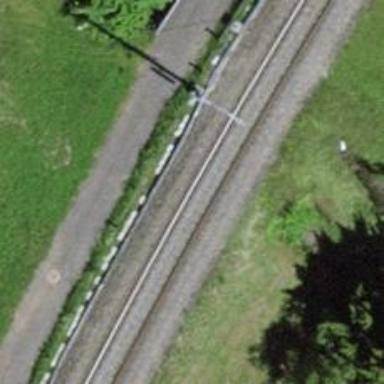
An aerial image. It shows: Single-track railway with electrified contact lines.